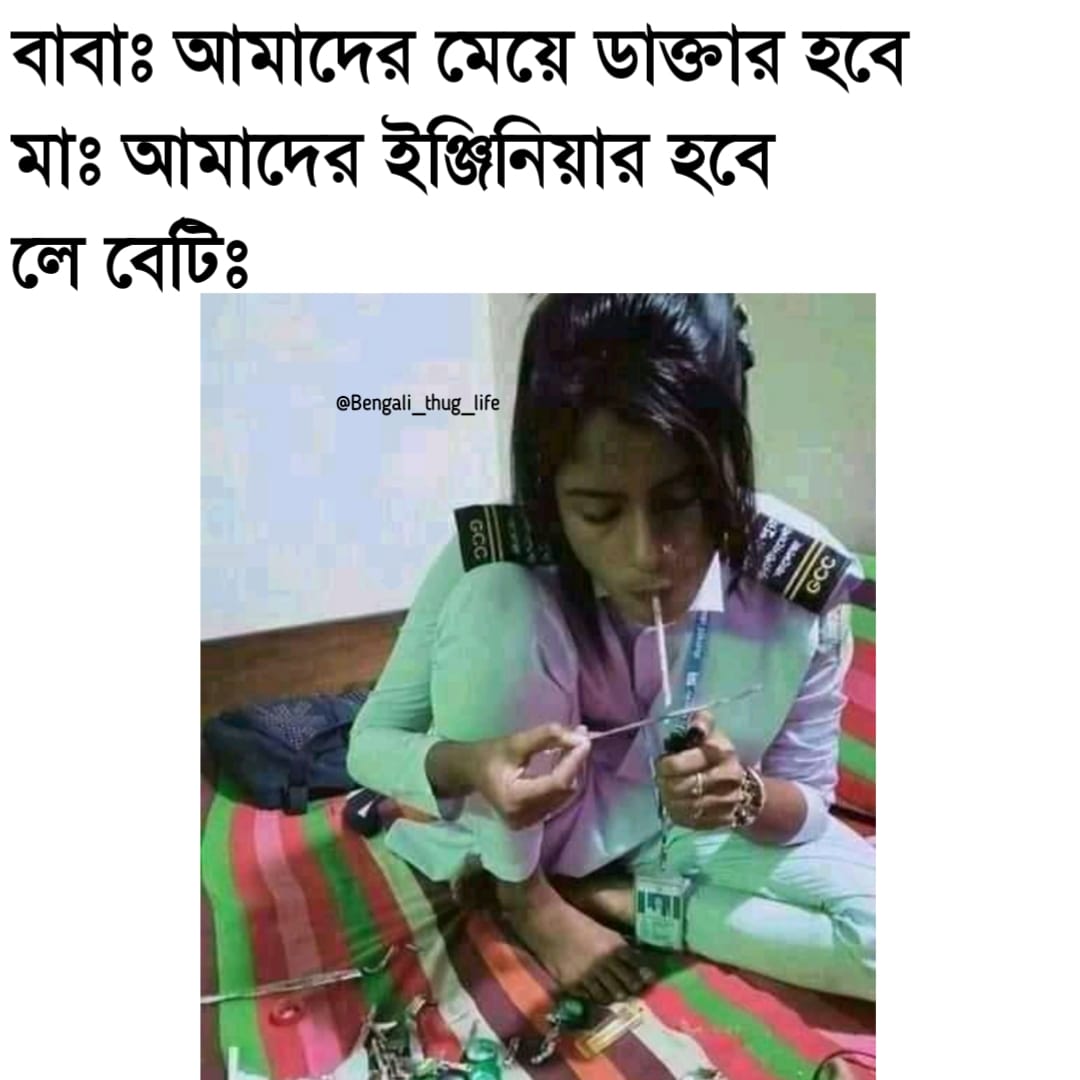
Text: বাবাঃ আমার মেয়ে ডাক্তার হবে     মাঃ আমাদের ইঞ্জিনিয়ার হবে    লে বেটিঃ
Label: Hate
Hate category: Personal Offence
Targeted group: Individual